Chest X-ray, AP view. Patient: 48 years old, sex F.
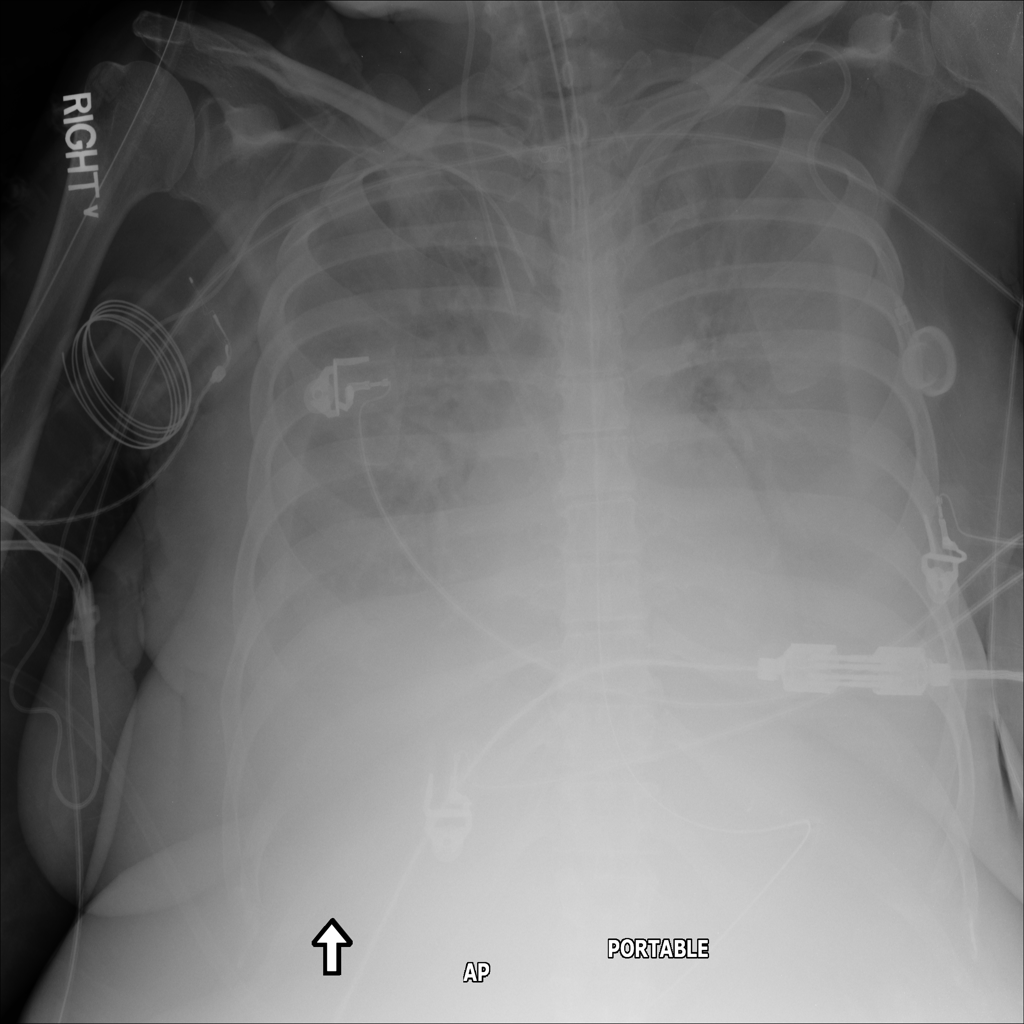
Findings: Atelectasis, Consolidation, Effusion